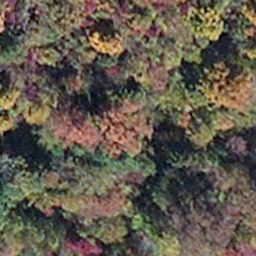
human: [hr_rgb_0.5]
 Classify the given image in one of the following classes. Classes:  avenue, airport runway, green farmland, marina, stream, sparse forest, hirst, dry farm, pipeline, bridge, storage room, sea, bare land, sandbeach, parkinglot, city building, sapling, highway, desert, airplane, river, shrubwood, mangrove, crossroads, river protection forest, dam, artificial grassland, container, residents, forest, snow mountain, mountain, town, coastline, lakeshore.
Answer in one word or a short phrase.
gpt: mangrove